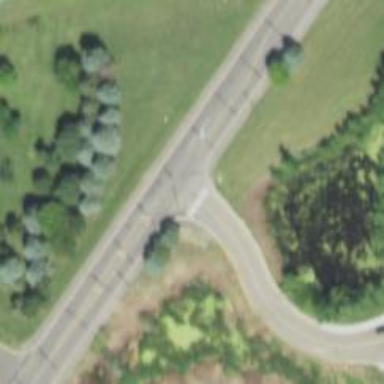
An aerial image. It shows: Asphalt cycleway with unmarked crossing.